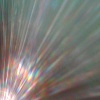
Label: sunburn